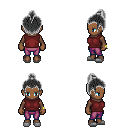
a pixel art fantasy rpg character, female body template, human, dark skin, maroon sleeveless shirt, magenta pants, gray short topknot hairstyle, bracelets, white slippers, four views (front, back, left, right), 2x2 character sprite sheet, small pixel art, hard edges, no anti-aliasing